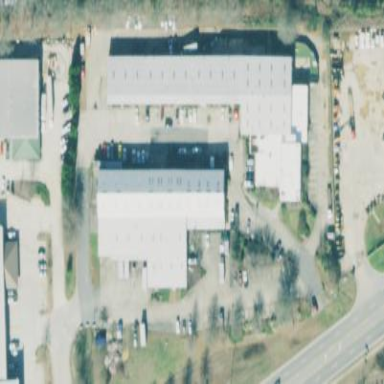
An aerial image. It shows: Commercial building.